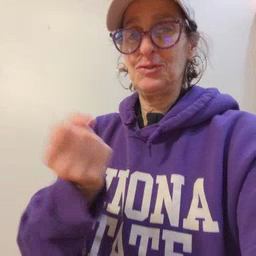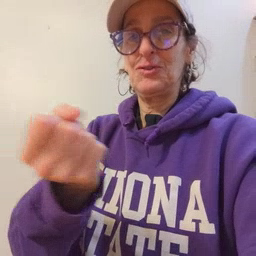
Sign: drawer